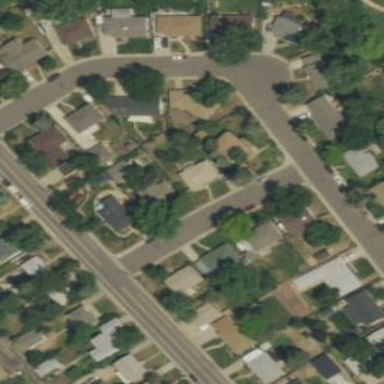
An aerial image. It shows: Asphalt road in residential area.